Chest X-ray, PA view. Patient: 30 years old, sex M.
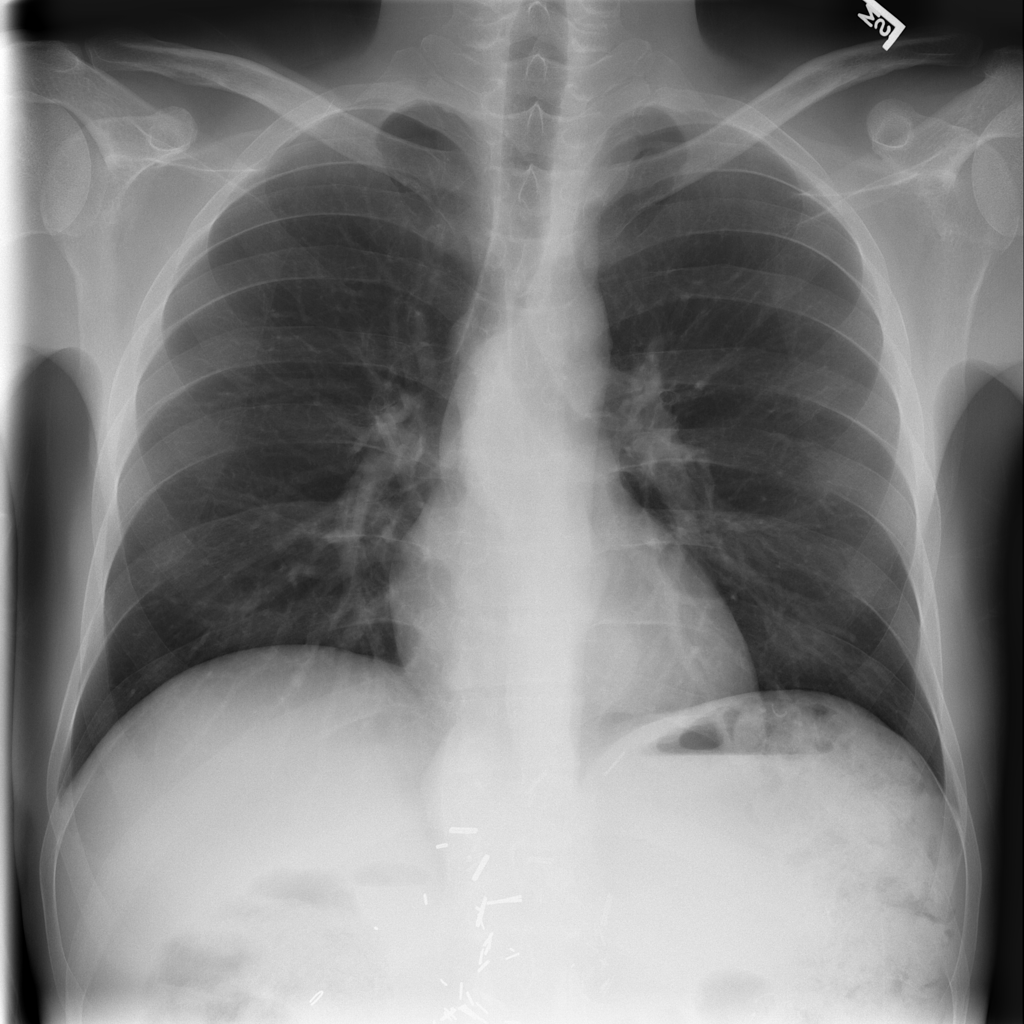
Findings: No Finding